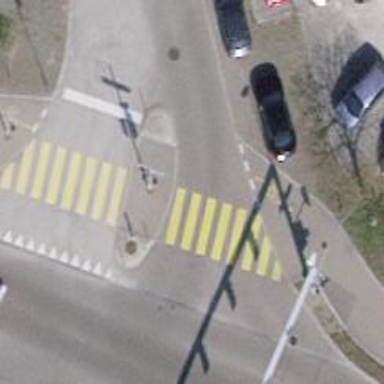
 identified as zebra crossing. It includes island."